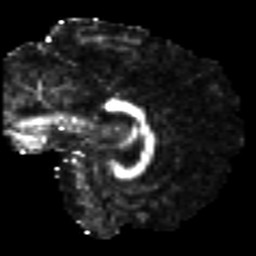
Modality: FA
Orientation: sagittal
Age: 21
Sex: female
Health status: healthy
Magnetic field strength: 3 T
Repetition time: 9 s
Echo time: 0.093 s